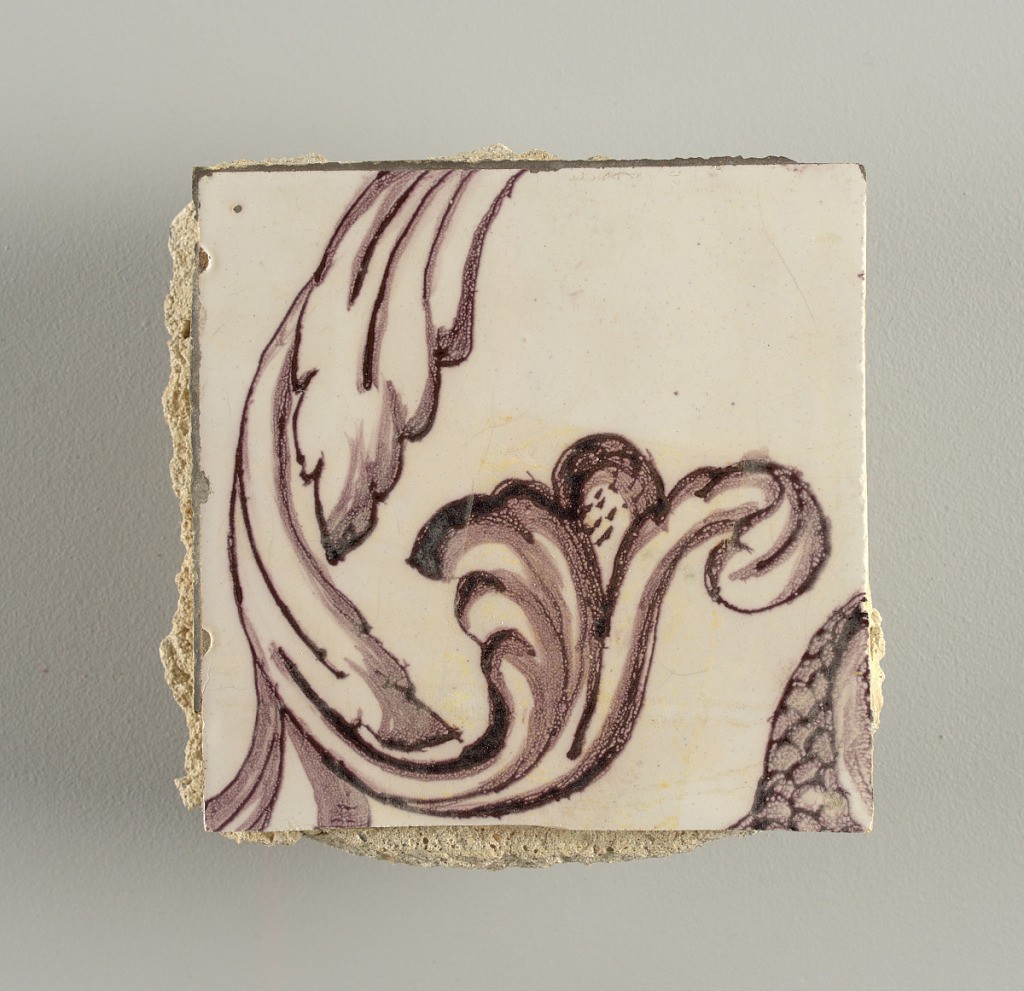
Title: Tile wall facing
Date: ca. 1725
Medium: Tin-glazed earthenware, underglaze
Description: Horizontal rectangle.  Thirty tiles wide and twenty-three tiles high with opening for fireplace eleven tiles wide and ten high.  Foliage arabesques disposed about three vertical axes from which are emphazised by urns at center and right, and at left by the figure of a standing woman carrying an infant on her arm and accompanied by two children.